Field crop: maize
Growth stage: 2
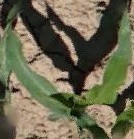
Species: maize